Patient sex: F
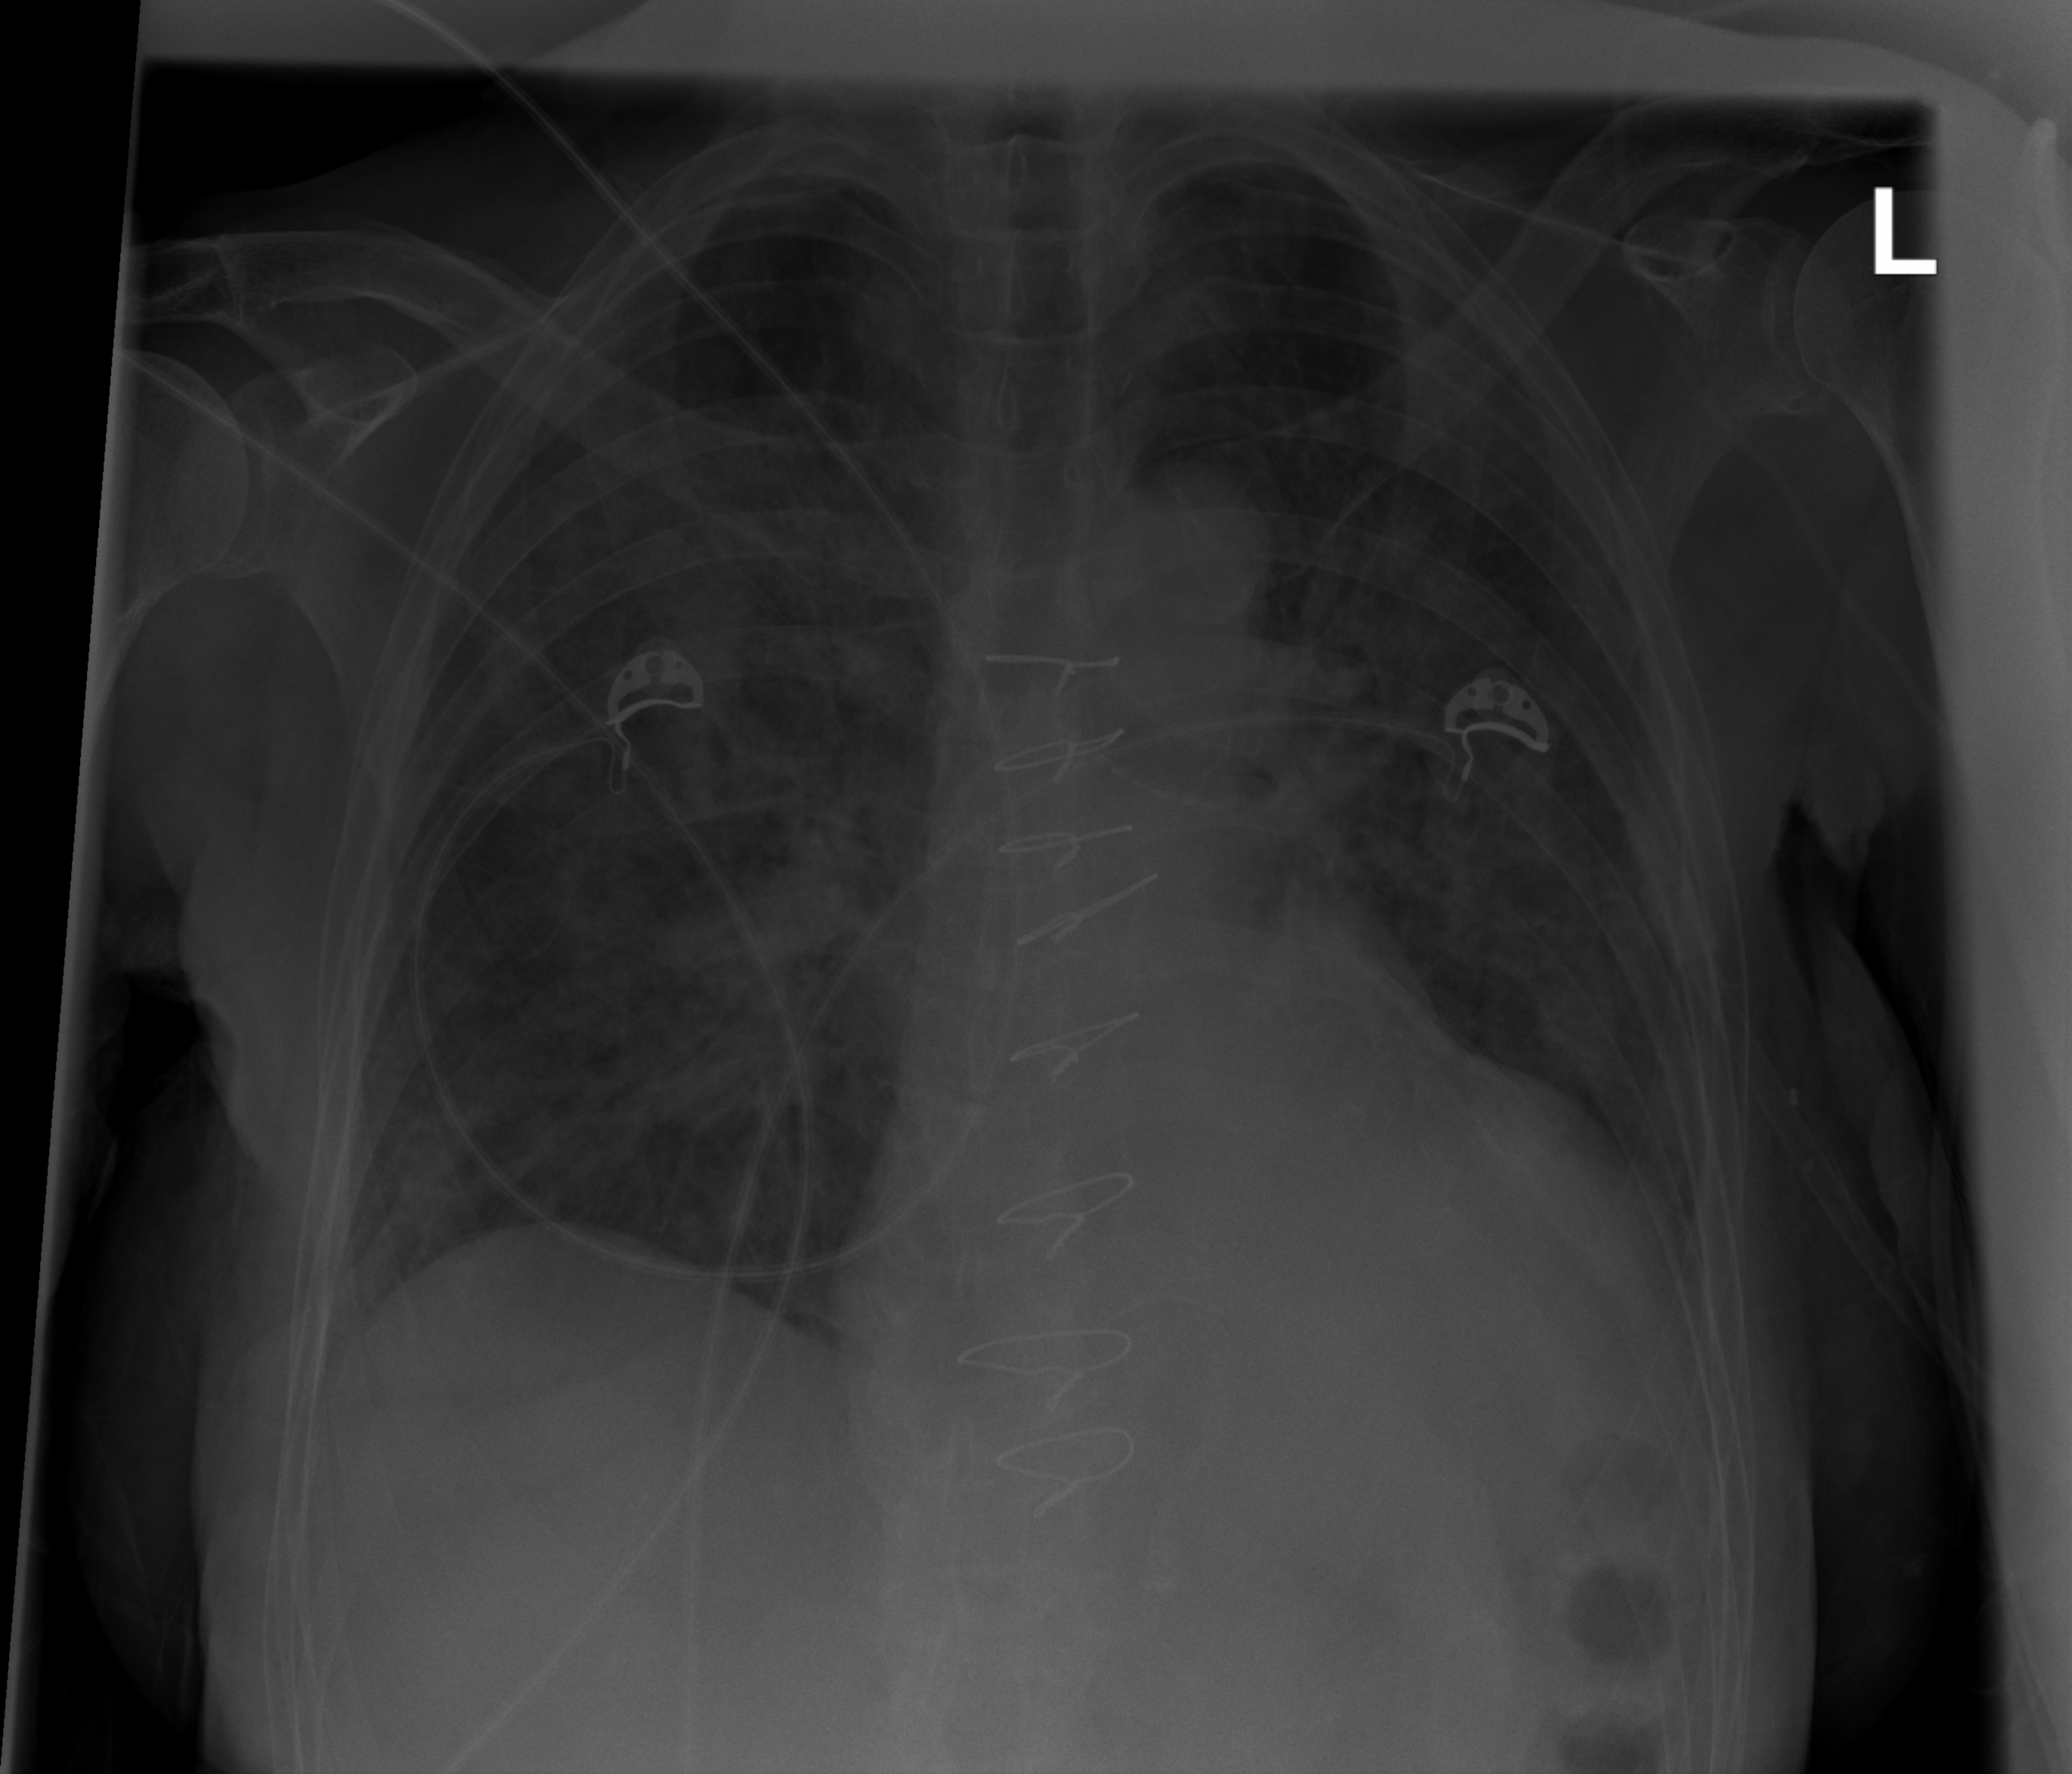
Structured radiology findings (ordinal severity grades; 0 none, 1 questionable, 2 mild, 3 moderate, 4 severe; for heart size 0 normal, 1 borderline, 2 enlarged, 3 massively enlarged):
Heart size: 1
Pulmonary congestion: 0
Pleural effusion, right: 2
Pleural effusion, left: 2
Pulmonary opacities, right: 3
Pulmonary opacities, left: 2
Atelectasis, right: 0
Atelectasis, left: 2